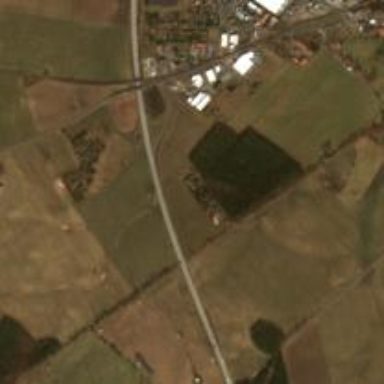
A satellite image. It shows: Motorway junction.